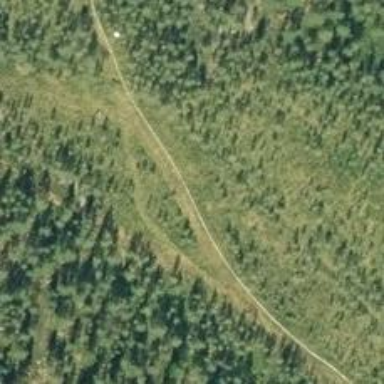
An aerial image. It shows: Path designated for Nordic skiing. The grooming style includes classic and skating techniques.